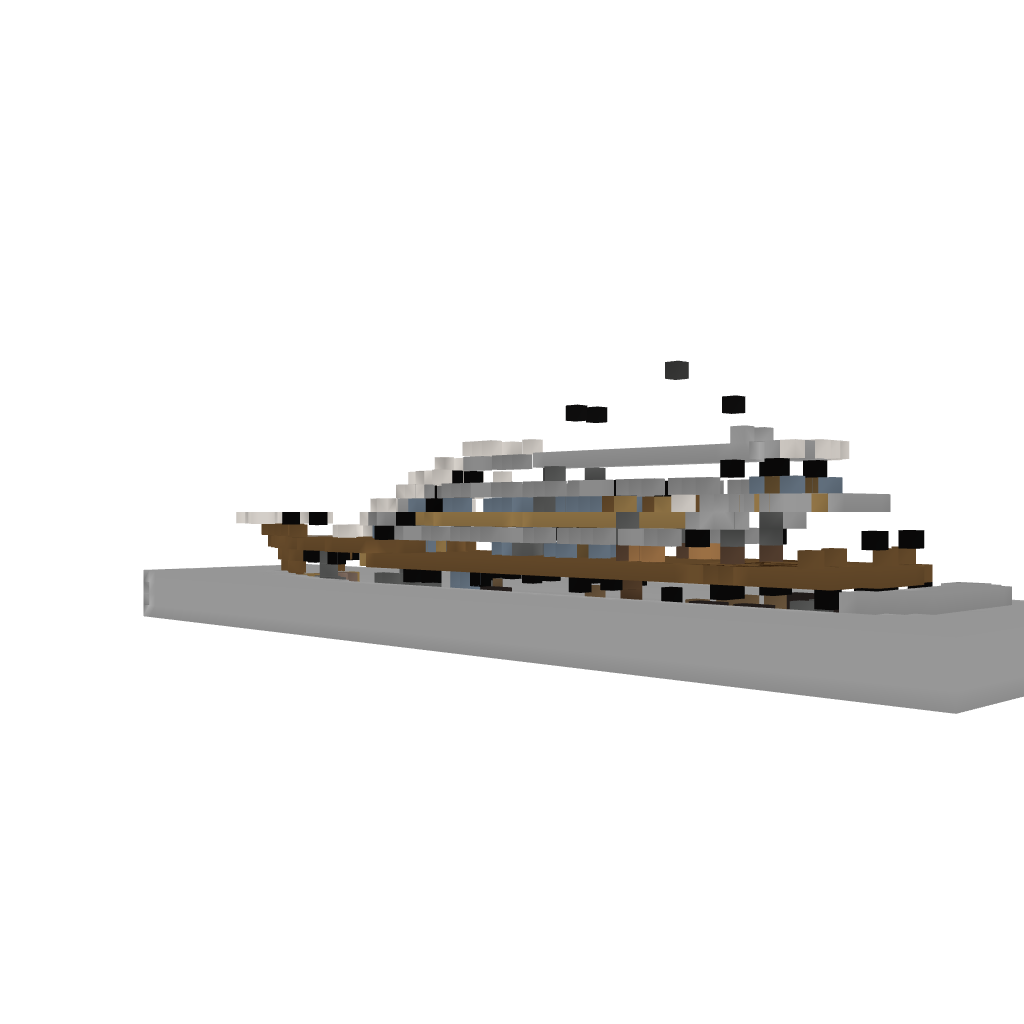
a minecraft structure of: Beautiful Yacht!